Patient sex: M
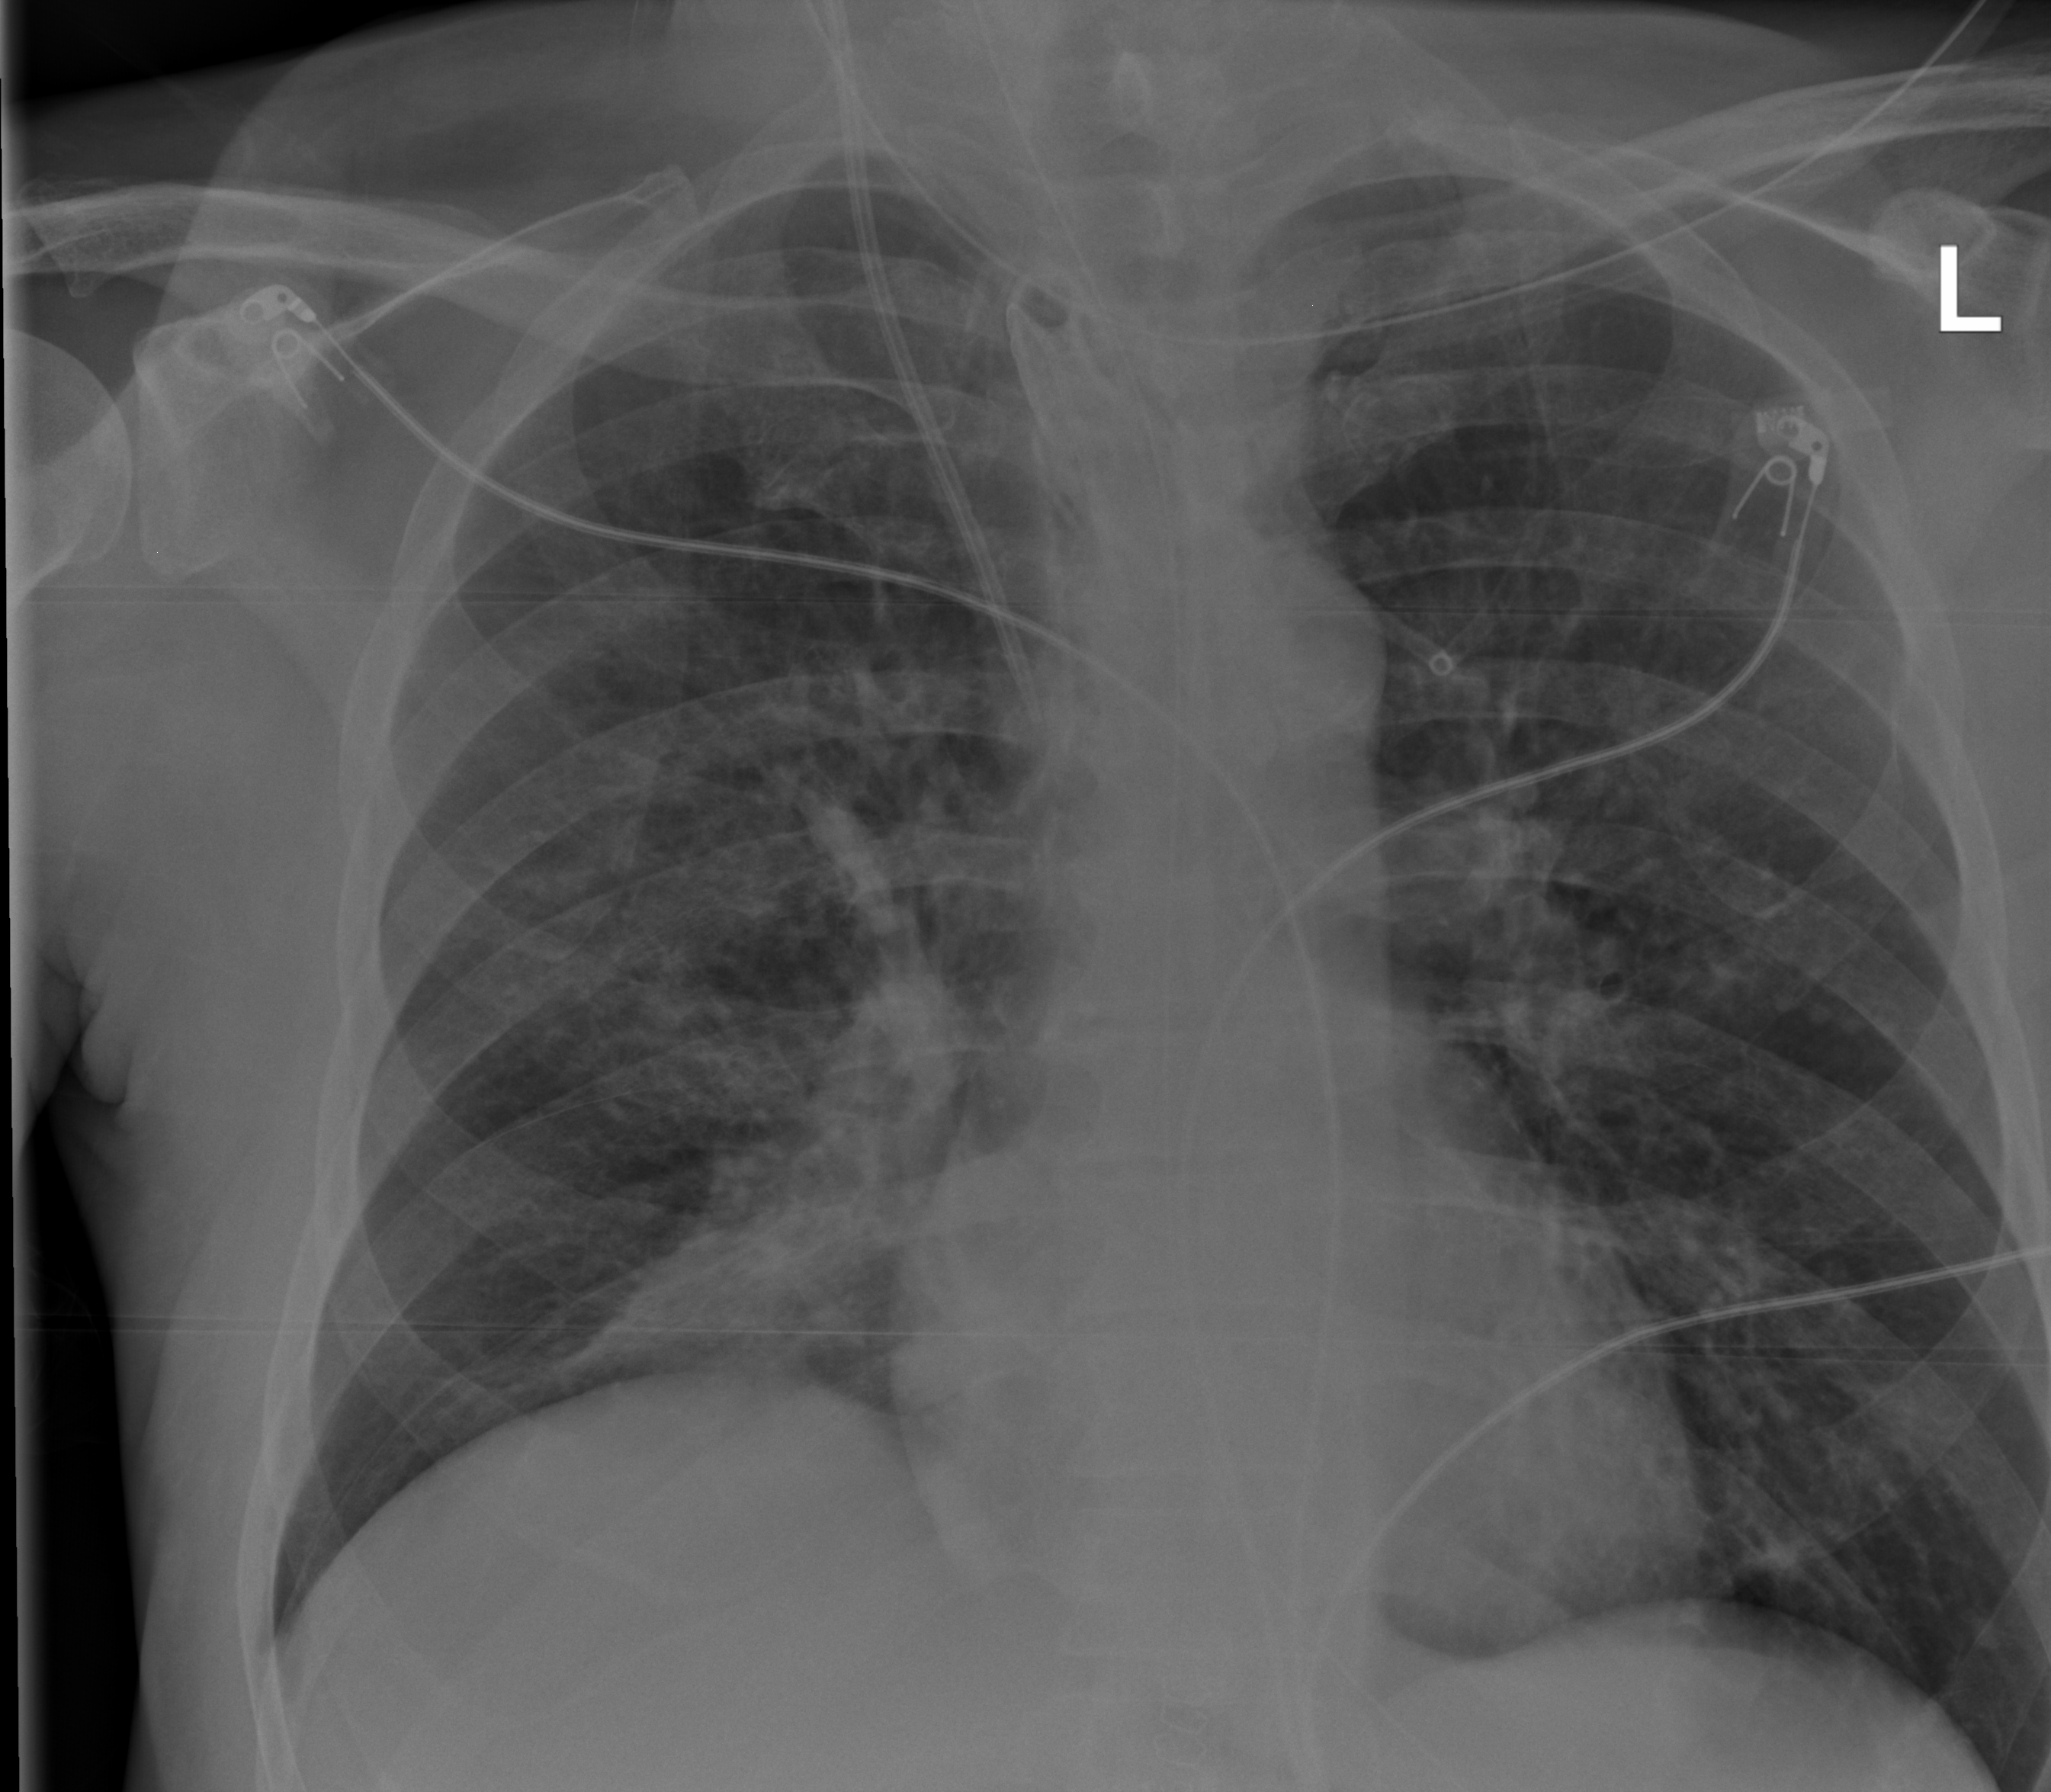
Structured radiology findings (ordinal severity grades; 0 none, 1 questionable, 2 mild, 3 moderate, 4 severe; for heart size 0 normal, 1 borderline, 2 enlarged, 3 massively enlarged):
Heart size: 0
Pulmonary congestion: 0
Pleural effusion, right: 0
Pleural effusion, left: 0
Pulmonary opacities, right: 2
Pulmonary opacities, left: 2
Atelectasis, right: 0
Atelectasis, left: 0